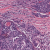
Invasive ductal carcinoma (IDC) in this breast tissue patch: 1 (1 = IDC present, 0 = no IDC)